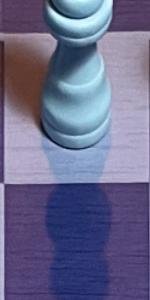
Label: Empty